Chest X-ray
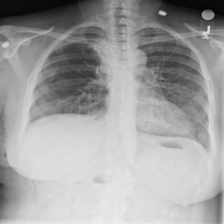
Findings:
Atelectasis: negative
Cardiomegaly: negative
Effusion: negative
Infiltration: positive
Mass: positive
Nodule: negative
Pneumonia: negative
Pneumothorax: negative
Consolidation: negative
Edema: negative
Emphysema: positive
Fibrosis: negative
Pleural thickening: negative
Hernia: negative